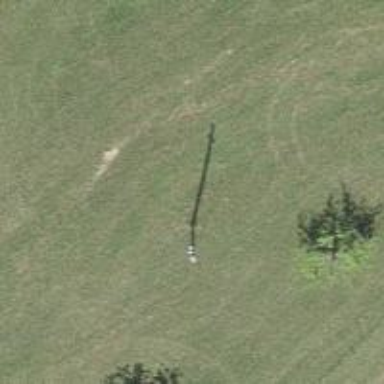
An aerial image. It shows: Power pole.